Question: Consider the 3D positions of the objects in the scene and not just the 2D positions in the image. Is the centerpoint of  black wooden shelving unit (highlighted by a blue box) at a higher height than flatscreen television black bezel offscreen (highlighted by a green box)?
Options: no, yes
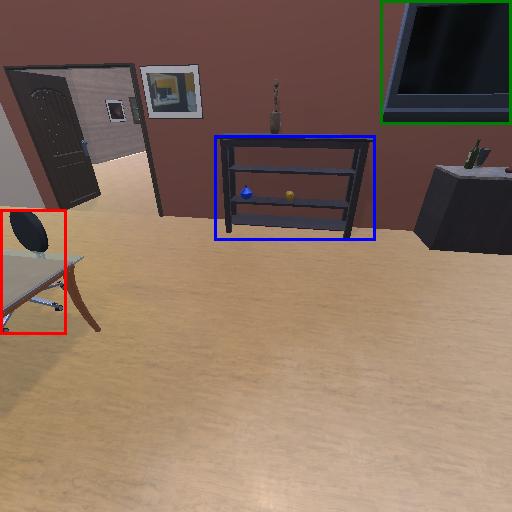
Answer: no